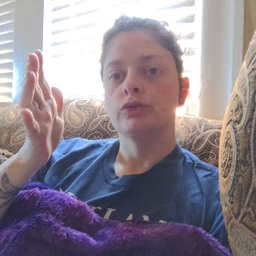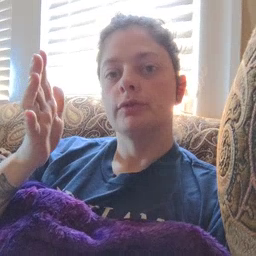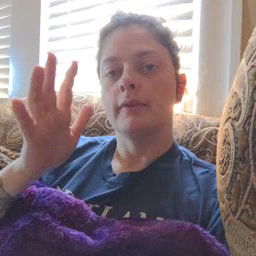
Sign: fireman